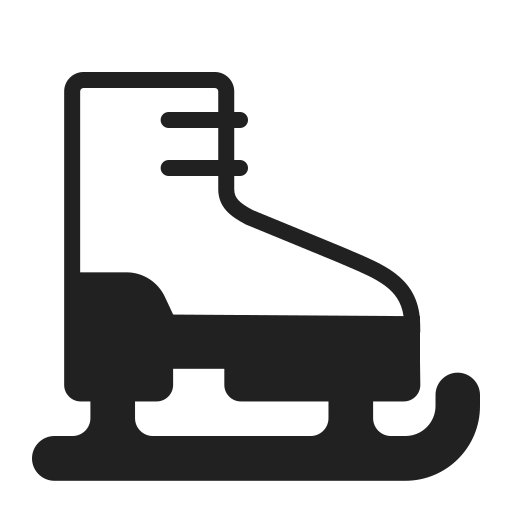
ice skate high contrast